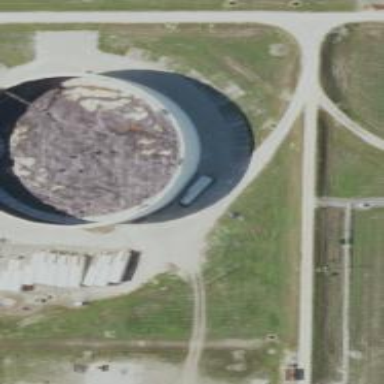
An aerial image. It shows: Storage tank which is man-made.